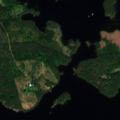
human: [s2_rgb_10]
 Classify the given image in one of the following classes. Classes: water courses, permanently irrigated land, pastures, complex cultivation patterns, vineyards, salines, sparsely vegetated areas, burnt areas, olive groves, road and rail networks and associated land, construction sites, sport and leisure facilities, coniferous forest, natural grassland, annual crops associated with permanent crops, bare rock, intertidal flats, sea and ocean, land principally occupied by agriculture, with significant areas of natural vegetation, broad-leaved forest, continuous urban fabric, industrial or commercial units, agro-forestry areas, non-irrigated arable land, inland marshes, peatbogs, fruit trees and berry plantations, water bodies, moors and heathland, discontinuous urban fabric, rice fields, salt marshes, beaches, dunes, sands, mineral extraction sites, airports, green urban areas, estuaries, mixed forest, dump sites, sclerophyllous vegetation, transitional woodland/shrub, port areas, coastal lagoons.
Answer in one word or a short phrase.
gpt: coniferous forest, mixed forest, water bodies